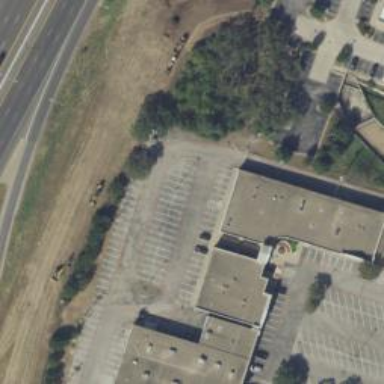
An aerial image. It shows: Retail building.